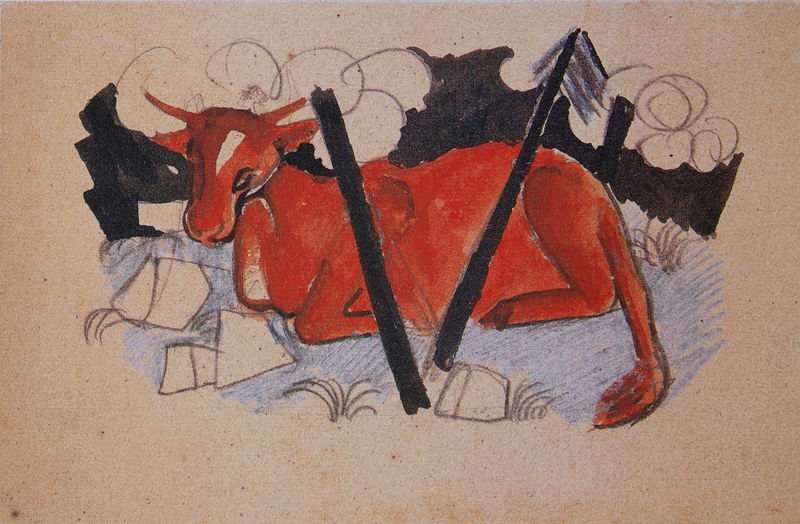
Titel: Liegende rote Kuh
Künstler: Franz Marc
Standort: Hamburg
Institution: Altonaer Museum
Schlagwörter: baum, blau, felsen, schlaf, weiß, wolken, aquarell, baumstämme, bäume, landschaft, stadt, bunt, hintergrund, kreide, orange, schwarz, skizze, zeichnung, gras, rot, tier, wiese, wolke, expressionismus, malerei, stein, steine, feld, gräser, stamm, weide, auge, kontrast, ohren, schräg, wald, beine, blesse, schwanz, schweif, papier, kauern, liegen, modell, schlafen, haltung, studie, flächen, gebirge, farbe, kuh, rind, wasserfarbe, linien, querformat, stene, stämme, balken, liegend, grass, striche, umriss, expressionistisch, kohle, dynamik, koloriert, bleistift, macke, grasbüschel, tanne, entwurf, franz, stäbe, expressiv, büschel, hörner, unfertig, bulle, ochse, stier, pfeil, ziege, draht, pfeile, kandinsky, taches, buntstift, zeichung, gouache, bleistif, lagern, kringel, versuch, mischtechnik, franz marc, marc, tierstudie, wäld, nolde, guache, kh, hornvieh, kuhschwanz